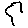
Label: tree